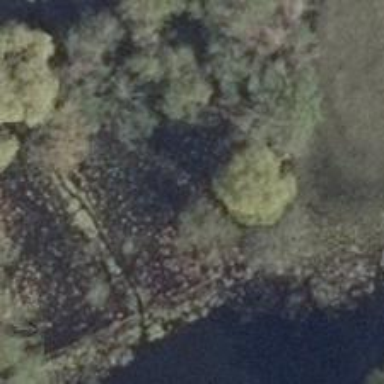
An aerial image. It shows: Reedbed in wetland area.